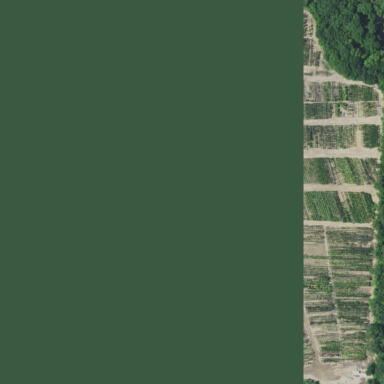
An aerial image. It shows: Plant nursery filled with trees.